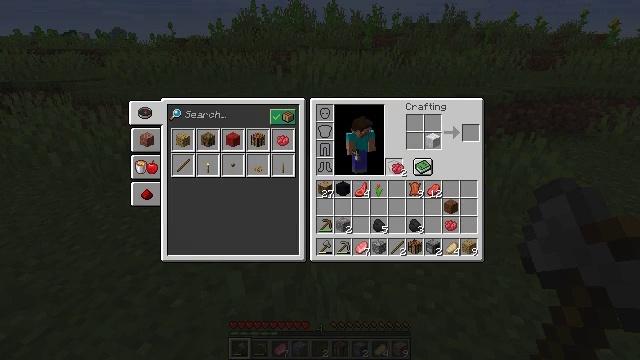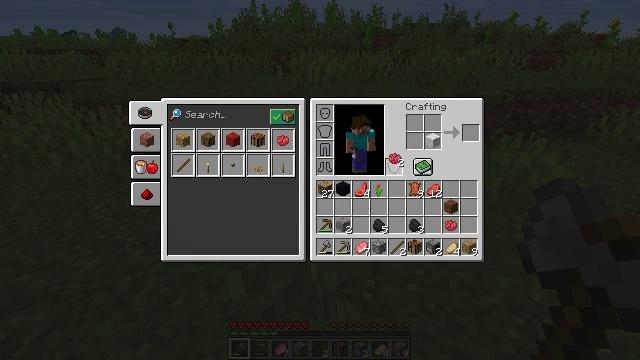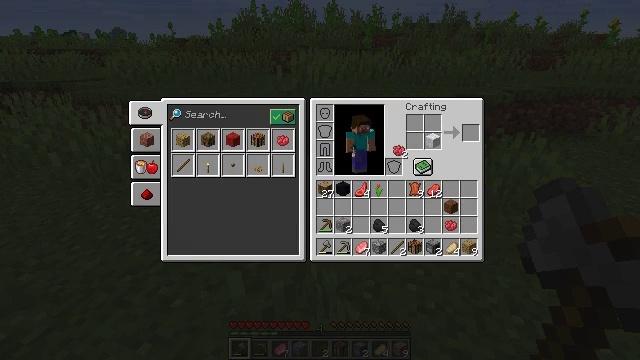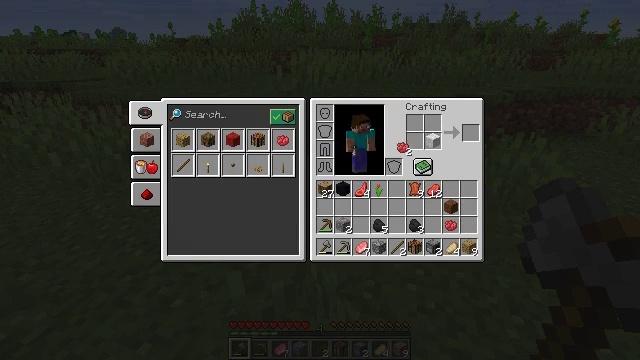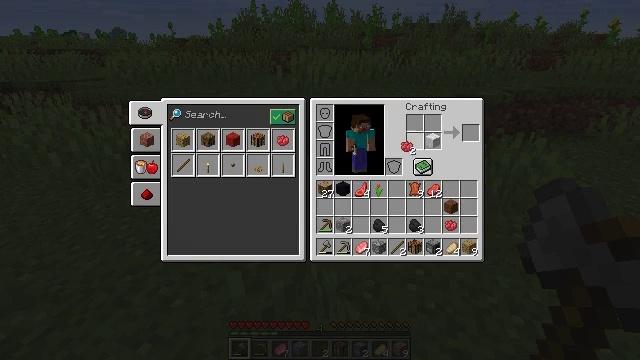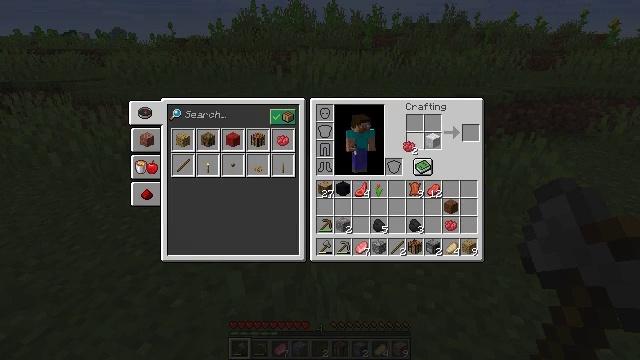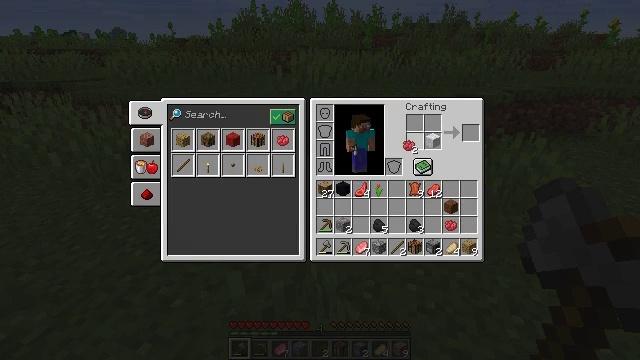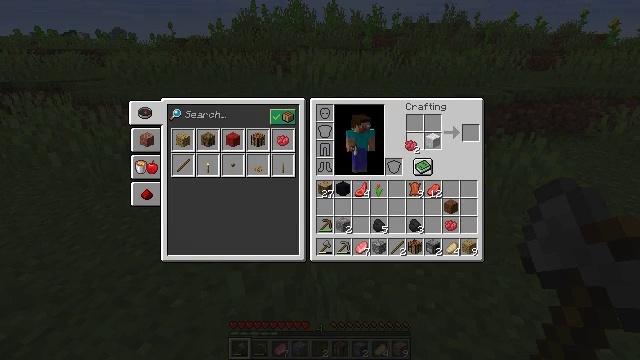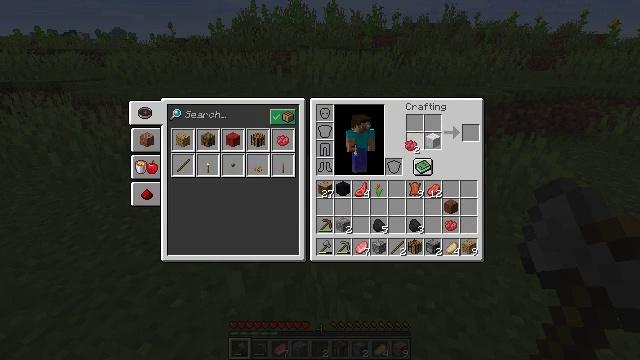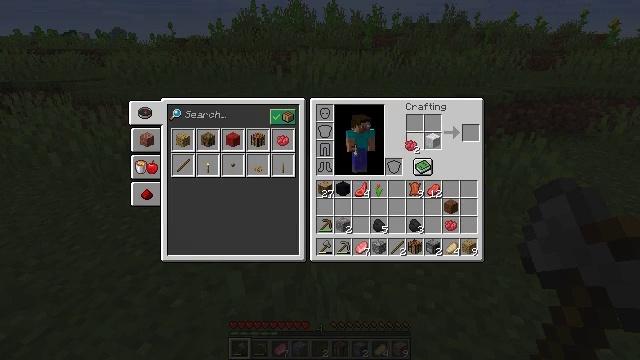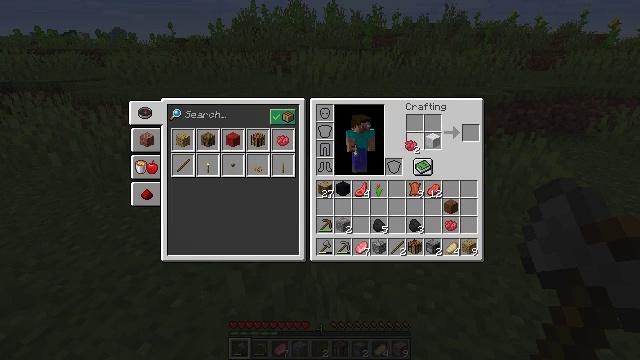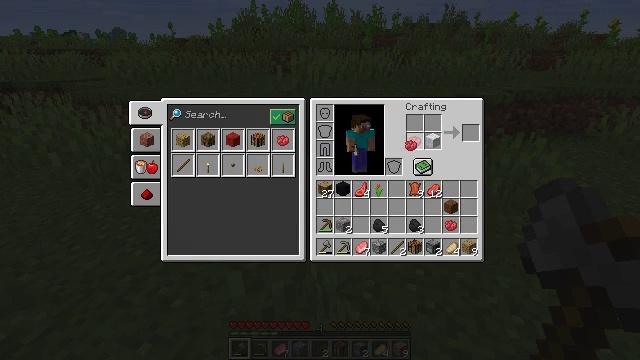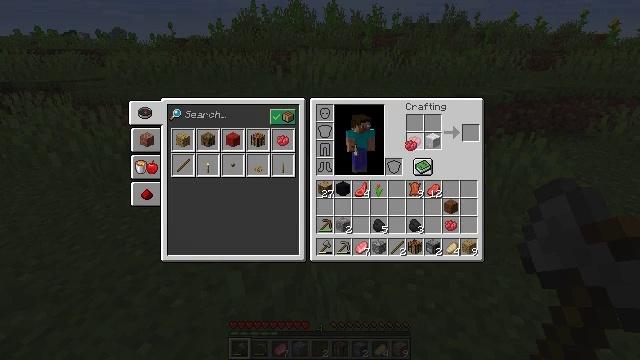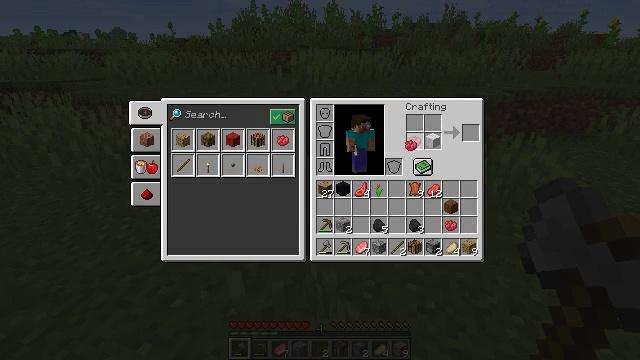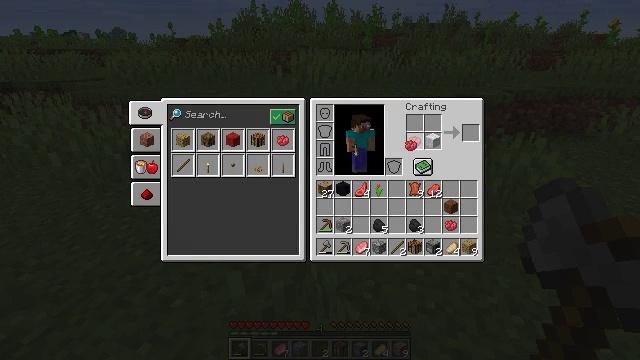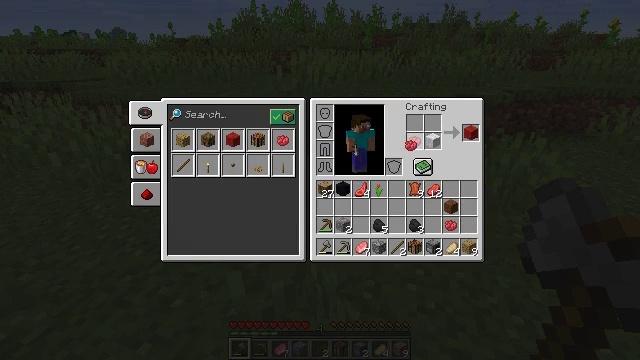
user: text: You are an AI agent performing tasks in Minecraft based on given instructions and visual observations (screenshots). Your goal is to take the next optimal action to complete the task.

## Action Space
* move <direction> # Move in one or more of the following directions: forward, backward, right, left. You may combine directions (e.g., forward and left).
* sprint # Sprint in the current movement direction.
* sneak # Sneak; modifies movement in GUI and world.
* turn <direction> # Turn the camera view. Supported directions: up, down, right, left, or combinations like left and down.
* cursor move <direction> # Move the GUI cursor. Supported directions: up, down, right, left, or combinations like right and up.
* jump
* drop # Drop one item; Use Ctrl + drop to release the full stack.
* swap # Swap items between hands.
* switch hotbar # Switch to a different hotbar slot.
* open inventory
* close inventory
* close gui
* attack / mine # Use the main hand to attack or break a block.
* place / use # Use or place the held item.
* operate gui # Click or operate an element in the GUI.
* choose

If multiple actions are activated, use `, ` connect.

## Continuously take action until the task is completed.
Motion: motion action
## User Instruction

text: Combine red dye with wool to get a red wool.
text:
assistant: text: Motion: cursor move up
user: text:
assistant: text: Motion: cursor move up
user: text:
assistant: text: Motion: no_op
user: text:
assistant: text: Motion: no_op
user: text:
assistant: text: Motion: no_op
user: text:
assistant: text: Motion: no_op
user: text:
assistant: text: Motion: choose
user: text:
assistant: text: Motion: choose
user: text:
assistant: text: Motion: choose
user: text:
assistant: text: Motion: choose
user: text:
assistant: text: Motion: no_op
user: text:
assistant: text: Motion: no_op
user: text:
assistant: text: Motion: no_op
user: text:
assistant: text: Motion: no_op
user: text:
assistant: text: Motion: no_op
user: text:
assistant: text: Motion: no_op
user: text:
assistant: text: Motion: no_op
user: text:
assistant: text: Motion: no_op
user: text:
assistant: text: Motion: no_op
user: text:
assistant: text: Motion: no_op
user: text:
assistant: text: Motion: no_op
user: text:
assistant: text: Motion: no_op
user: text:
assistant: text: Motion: no_op
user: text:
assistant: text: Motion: no_op
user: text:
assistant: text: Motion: cursor move right and down
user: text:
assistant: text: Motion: cursor move right and down
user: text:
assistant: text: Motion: cursor move down
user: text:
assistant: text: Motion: cursor move down, operate gui
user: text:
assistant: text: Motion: operate gui
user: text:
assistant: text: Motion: operate gui